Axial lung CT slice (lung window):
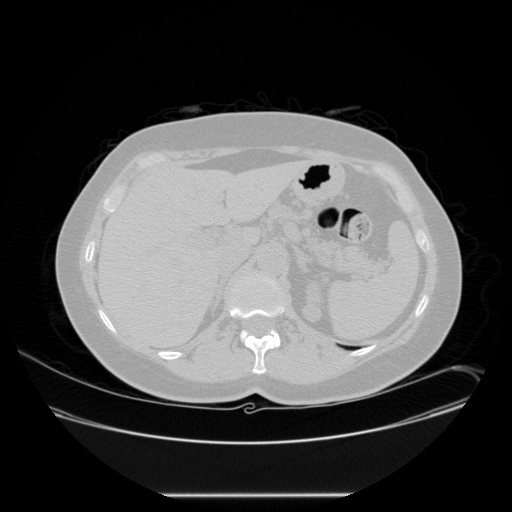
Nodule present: no